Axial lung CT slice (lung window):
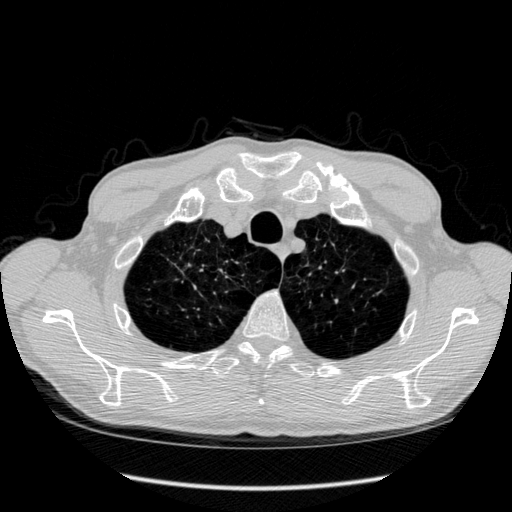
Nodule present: no